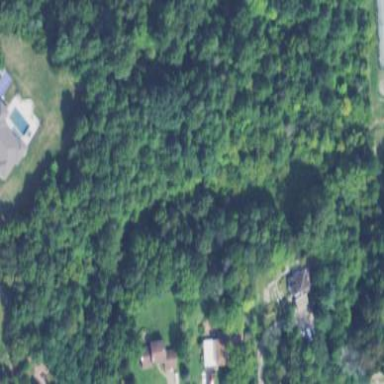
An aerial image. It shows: Nature reserve within woodland area.